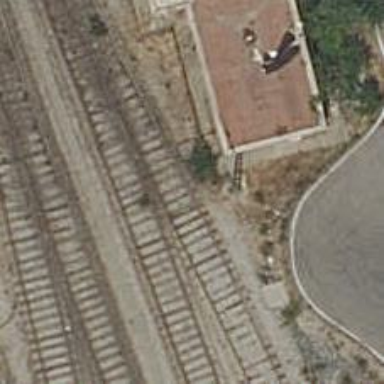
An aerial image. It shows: Railway yard with electrified contact lines.